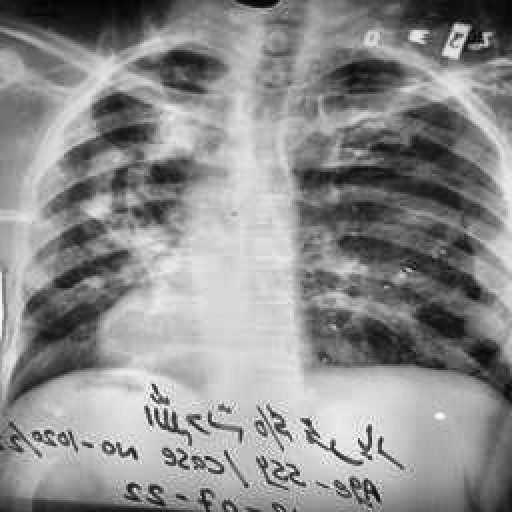
Finding: TUBERCULOSIS